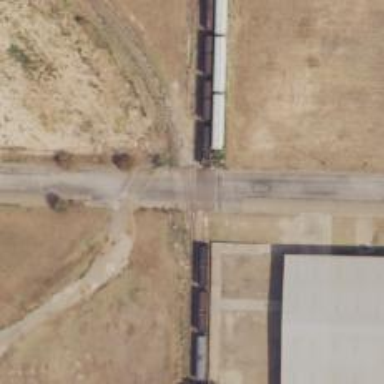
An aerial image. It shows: Level crossing along the railway.